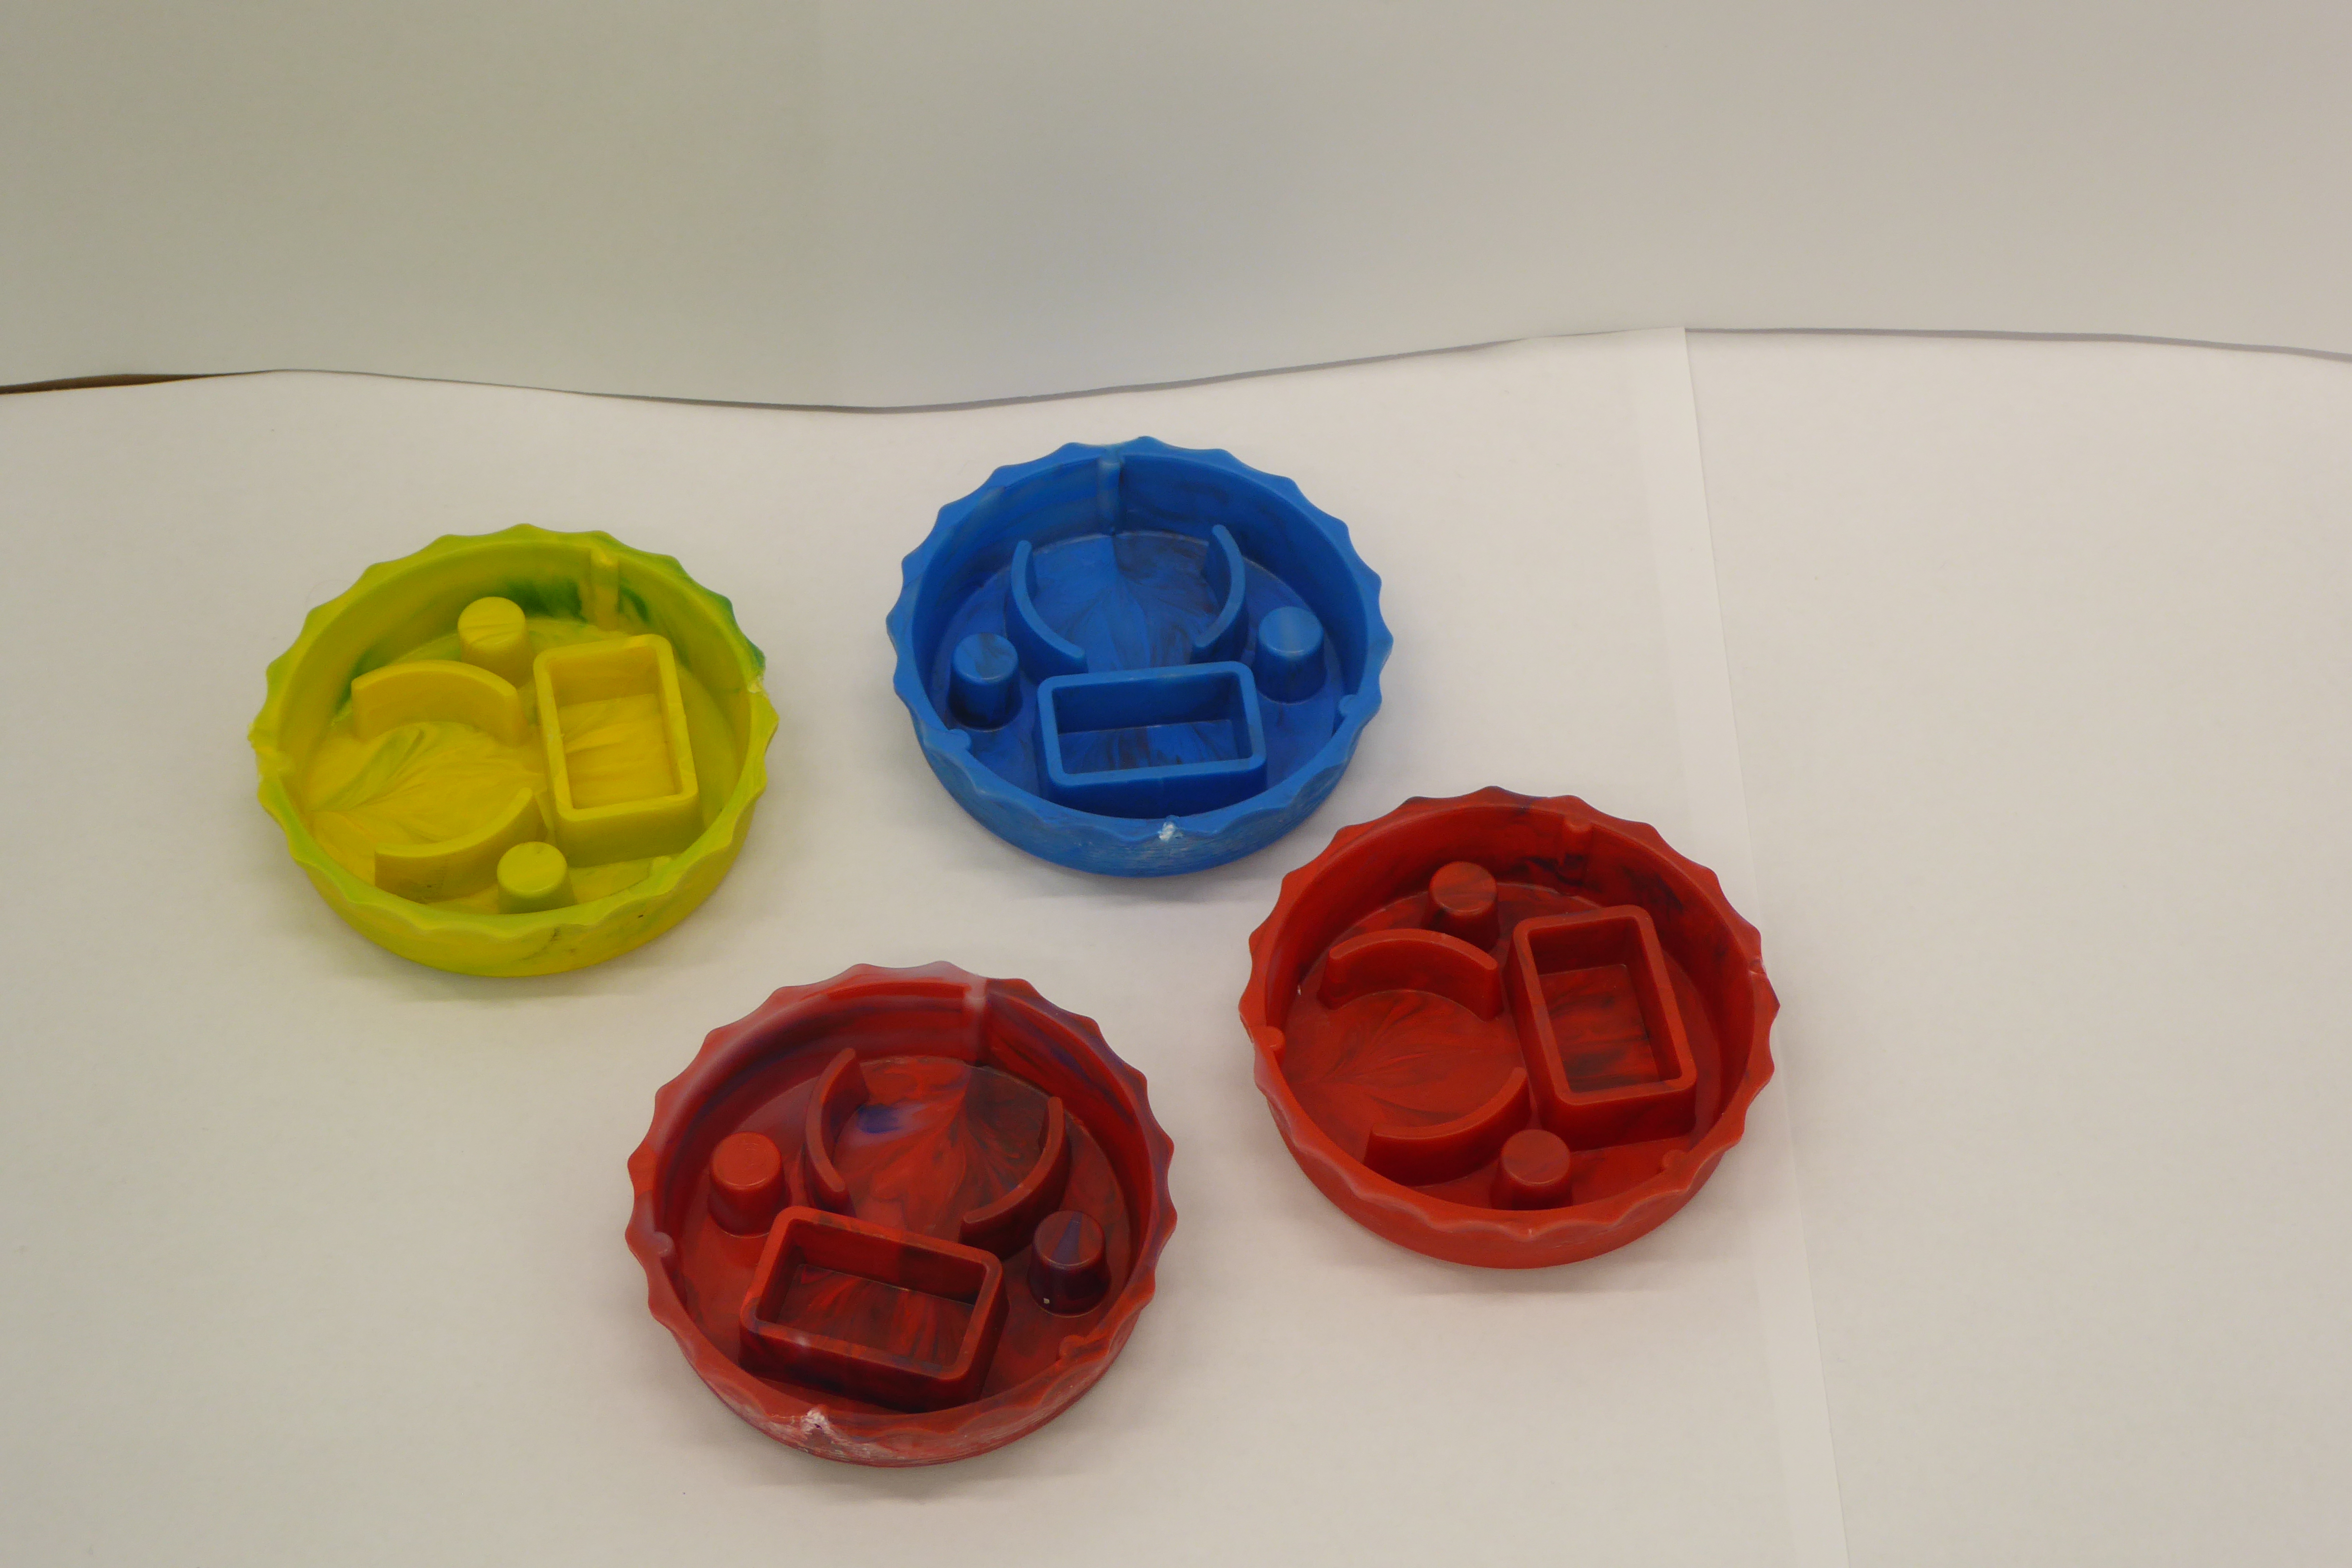
Label: Bottle Opener - Cover